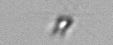
Label: Calciopappus